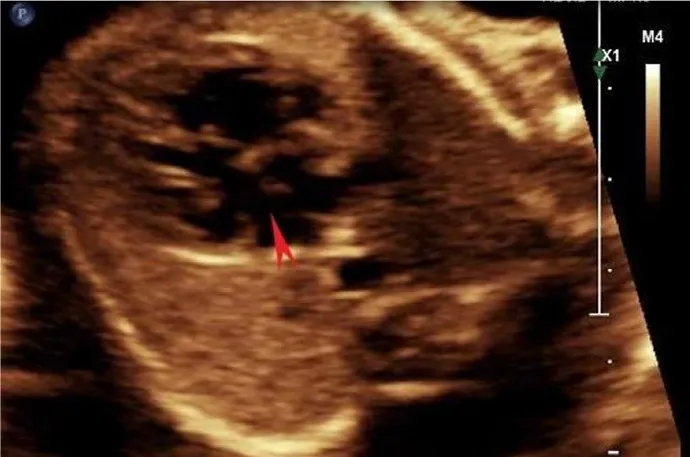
(B) Transverse section of fetal chest at 25 weeks 4 days: the red arrow pointed to the defect between the left atrium (LA) and the coronary sinus (CS).
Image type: radiology (ultrasound)